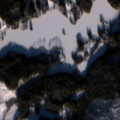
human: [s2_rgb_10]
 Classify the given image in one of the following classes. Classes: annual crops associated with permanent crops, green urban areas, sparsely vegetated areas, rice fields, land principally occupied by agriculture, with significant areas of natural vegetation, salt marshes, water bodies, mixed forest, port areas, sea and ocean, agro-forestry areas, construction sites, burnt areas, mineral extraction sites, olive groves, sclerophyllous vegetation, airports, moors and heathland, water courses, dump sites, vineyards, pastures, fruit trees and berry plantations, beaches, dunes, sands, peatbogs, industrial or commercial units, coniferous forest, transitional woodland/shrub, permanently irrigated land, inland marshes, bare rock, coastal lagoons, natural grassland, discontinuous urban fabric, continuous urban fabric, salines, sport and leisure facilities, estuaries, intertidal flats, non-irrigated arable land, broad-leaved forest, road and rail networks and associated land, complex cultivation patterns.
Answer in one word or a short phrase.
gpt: coniferous forest, mixed forest, water bodies